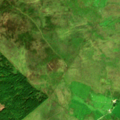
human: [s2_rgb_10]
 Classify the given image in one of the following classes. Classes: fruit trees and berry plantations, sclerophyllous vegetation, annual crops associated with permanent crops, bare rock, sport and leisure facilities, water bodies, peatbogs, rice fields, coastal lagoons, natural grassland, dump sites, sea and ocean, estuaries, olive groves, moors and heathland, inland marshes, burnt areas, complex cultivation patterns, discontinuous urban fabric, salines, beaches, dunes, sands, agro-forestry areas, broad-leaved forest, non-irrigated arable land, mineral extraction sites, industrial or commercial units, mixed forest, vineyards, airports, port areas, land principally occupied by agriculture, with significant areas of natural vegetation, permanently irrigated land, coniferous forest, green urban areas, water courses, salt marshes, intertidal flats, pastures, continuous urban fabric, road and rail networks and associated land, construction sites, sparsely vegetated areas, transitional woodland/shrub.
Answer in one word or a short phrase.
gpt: coniferous forest, moors and heathland, peatbogs